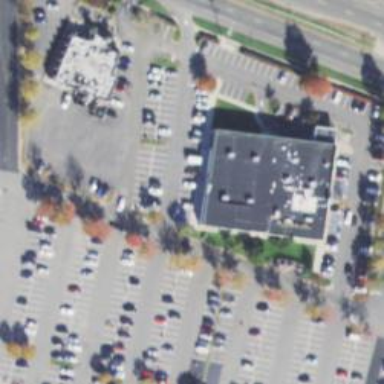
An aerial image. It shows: Retail building.